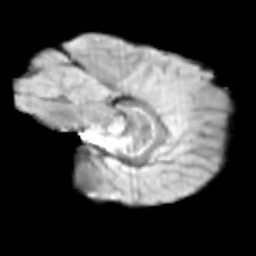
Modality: T2w
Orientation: sagittal
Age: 10
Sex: male
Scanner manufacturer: siemens
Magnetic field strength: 3 T
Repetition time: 3.8 s
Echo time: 0.07 s